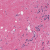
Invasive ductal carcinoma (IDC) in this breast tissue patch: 0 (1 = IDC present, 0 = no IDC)